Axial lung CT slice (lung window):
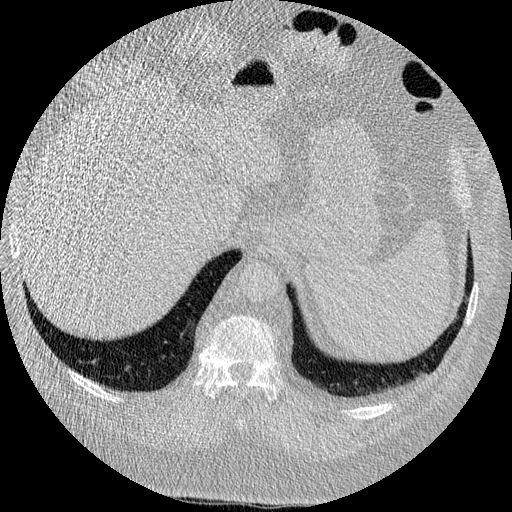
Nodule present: no